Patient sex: M
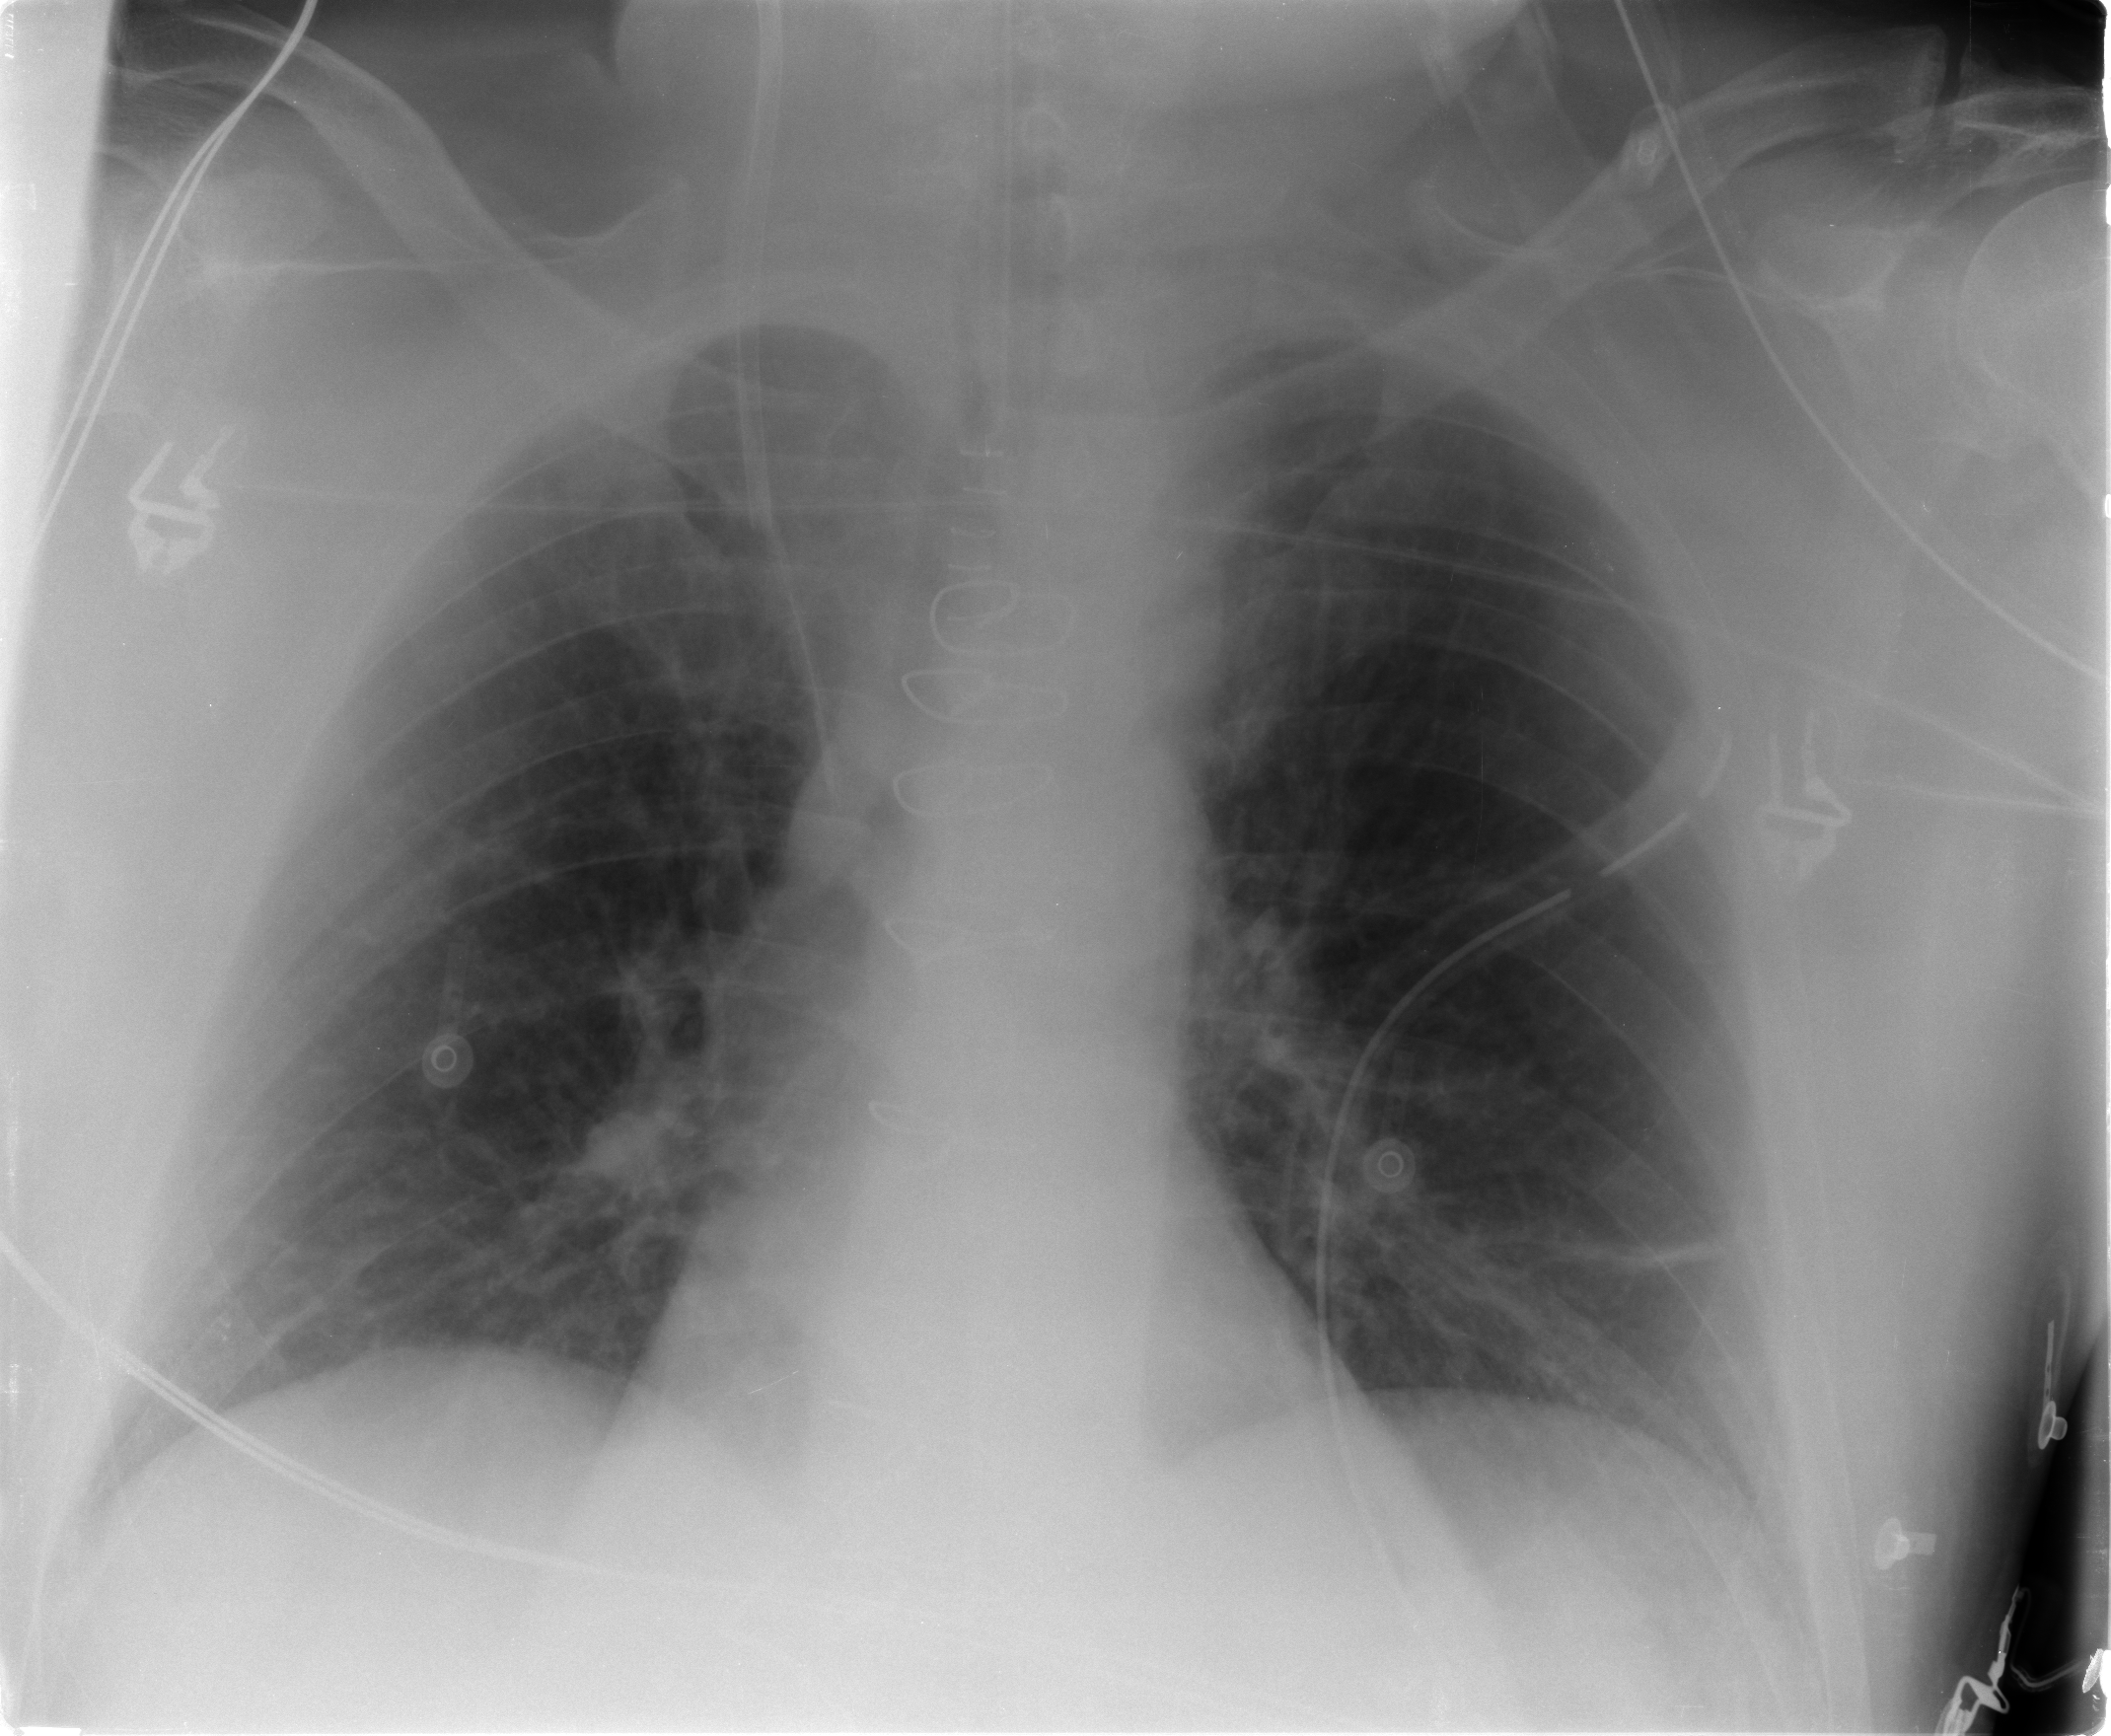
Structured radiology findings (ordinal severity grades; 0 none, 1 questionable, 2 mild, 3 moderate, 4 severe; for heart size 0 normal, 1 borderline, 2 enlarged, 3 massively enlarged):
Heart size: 0
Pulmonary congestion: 0
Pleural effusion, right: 0
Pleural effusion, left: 0
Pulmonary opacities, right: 0
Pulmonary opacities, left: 0
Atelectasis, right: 0
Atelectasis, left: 2